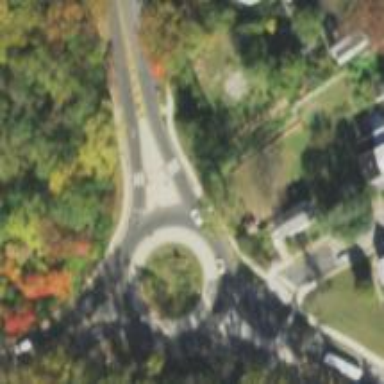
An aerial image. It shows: Tertiary road with asphalt surface leading to roundabout.